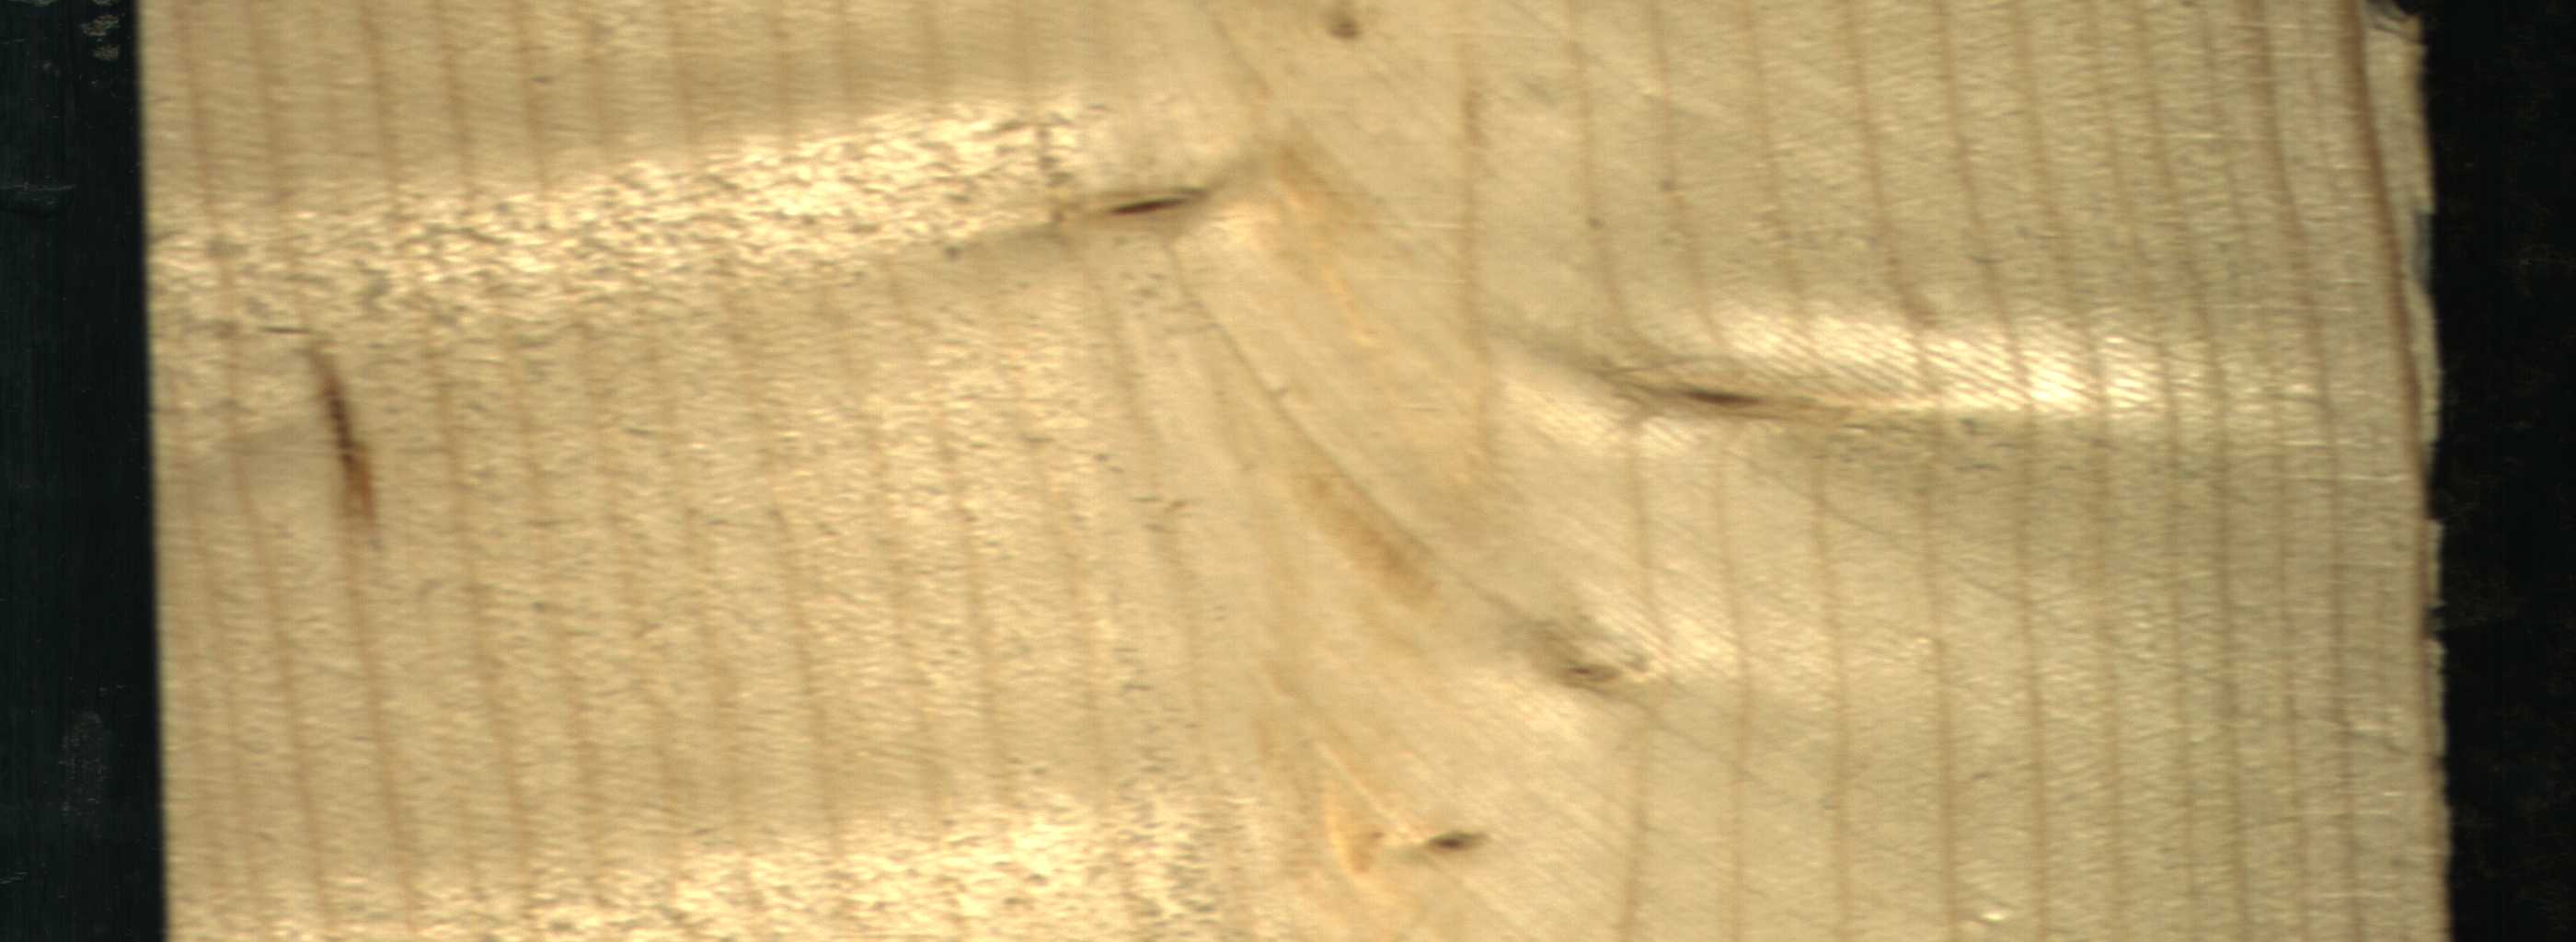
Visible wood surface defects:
resin
Live_Knot
Live_Knot
Live_Knot